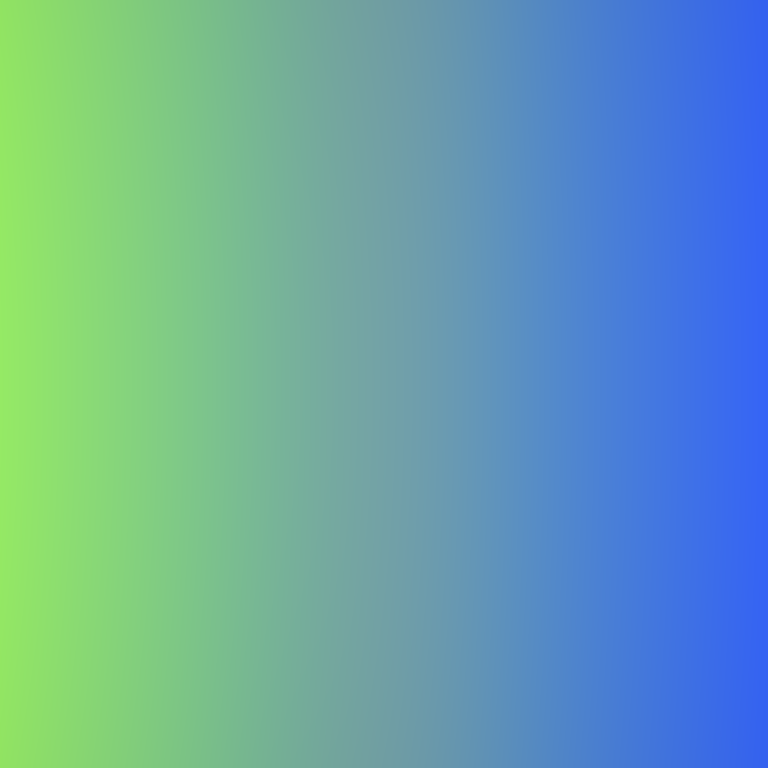
Abstract light effect, smooth gradient from vibrant green to deep blue, calm atmosphere, soft blend, no room, no furniture, no objects.